Field crop: maize
Growth stage: 2
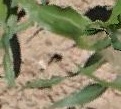
Species: maize